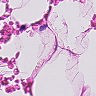
Metastatic tissue present: no